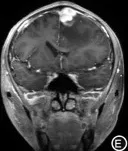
The foci are obviously enhanced after enhancement, and the adjacent meninges is thickened and enhanced (C-E).
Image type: radiology (mri)